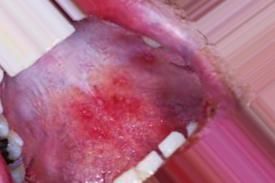
Condition: Mouth Ulcer